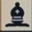
Piece: bB